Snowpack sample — Snodgrass Mountain, Crested Butte, Colorado (2/4/25, 12:06 PM MST)
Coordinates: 38.923, -106.968
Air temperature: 35 °F
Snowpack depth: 80 cm
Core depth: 30 cm
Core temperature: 35.6 °F
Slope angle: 14°, slope face: 78°
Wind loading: low
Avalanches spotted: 0
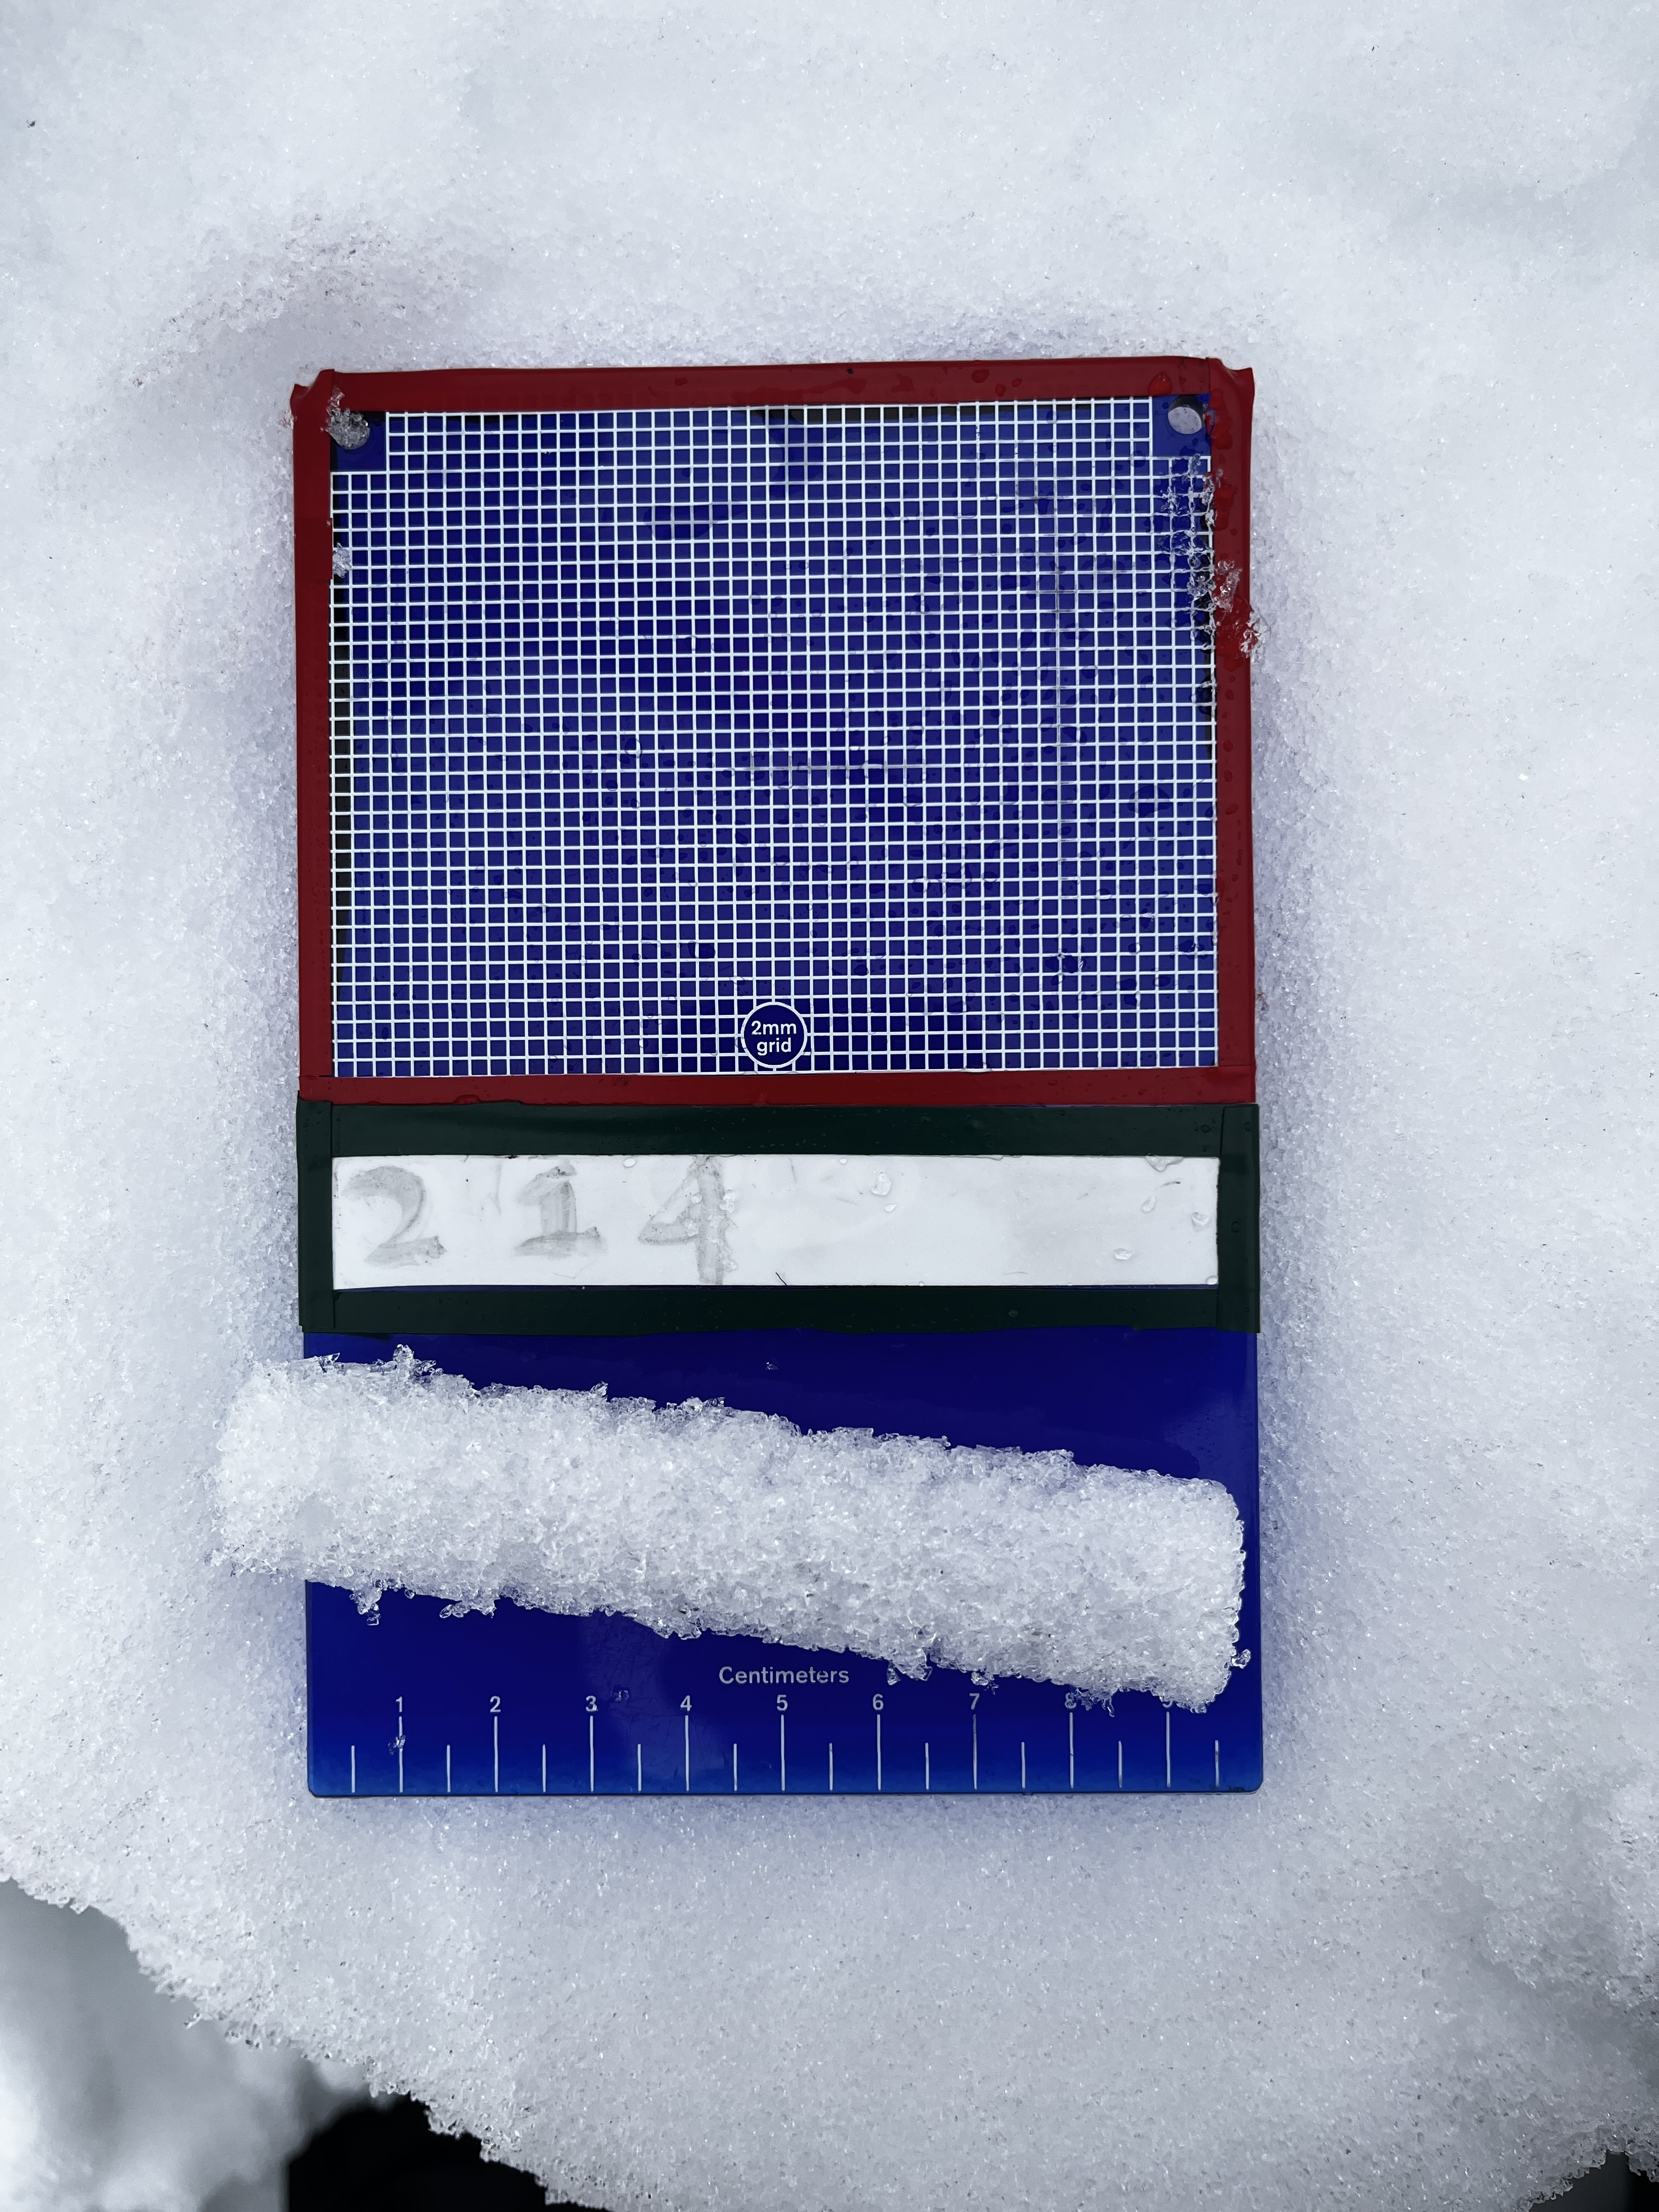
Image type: crystal_card
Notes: No avalanches nearby, unusually warm weather for the last month reported by residents, Collected 25 yards from treeline